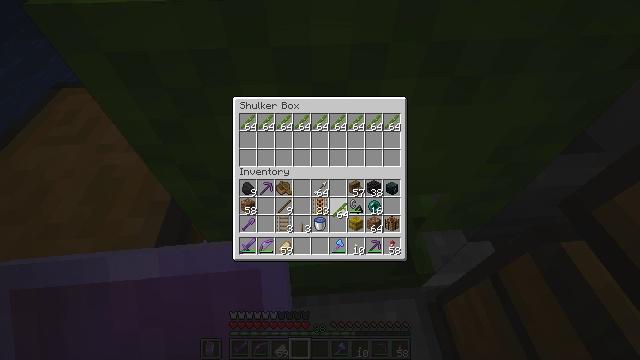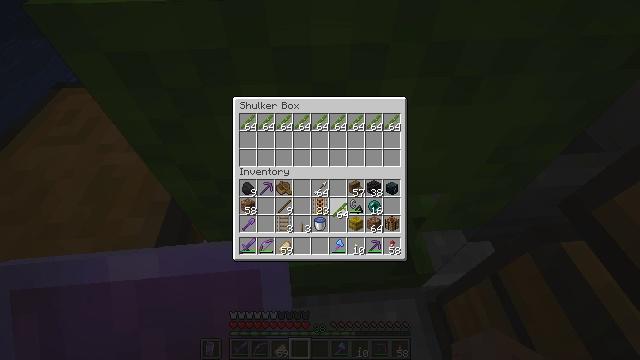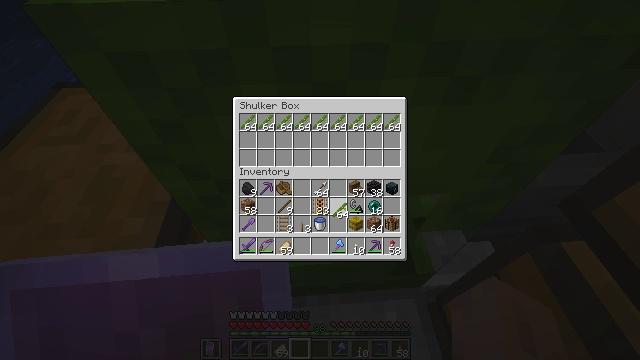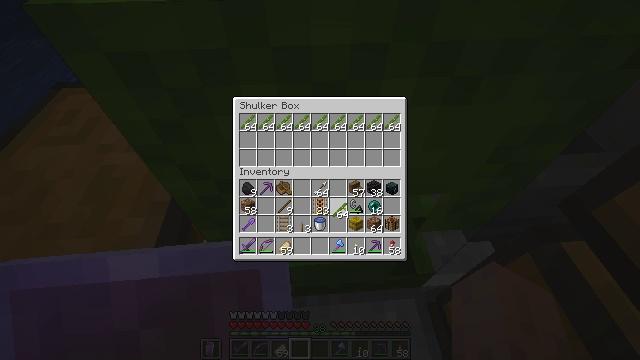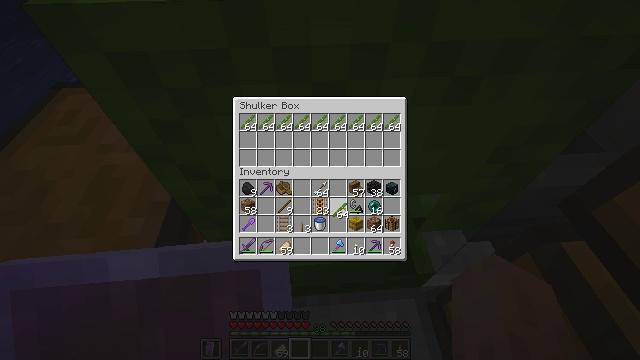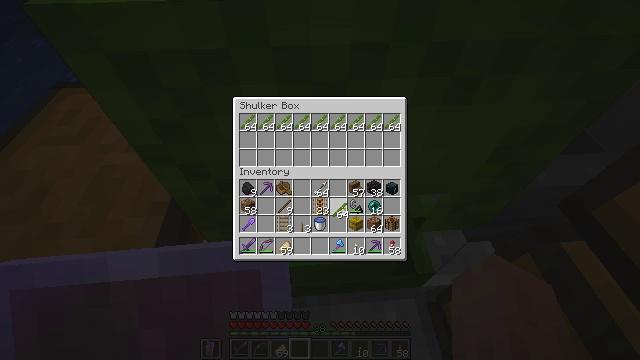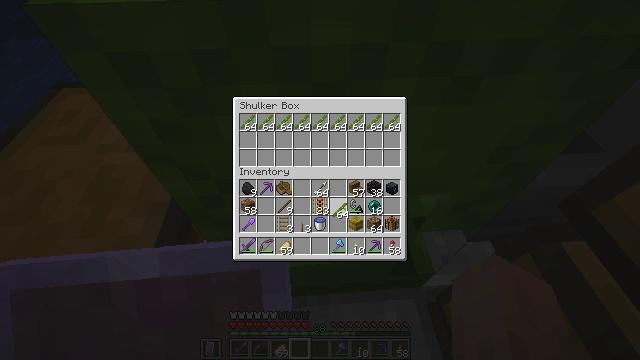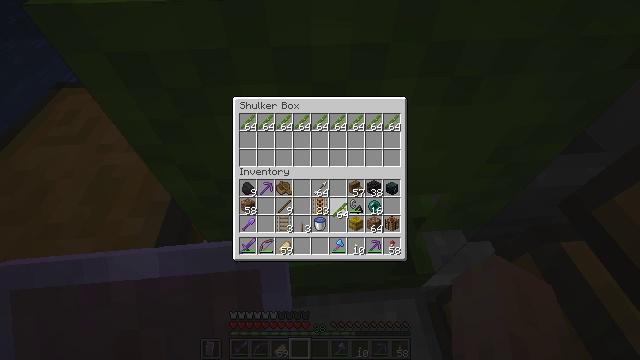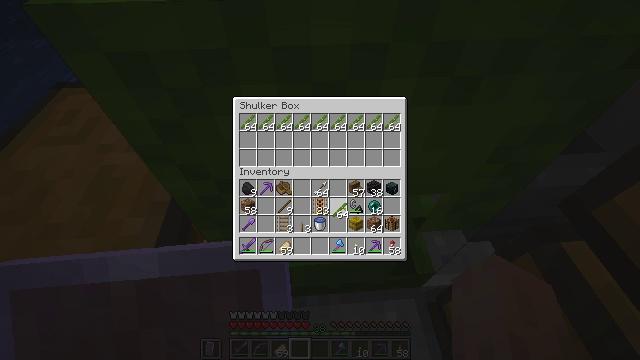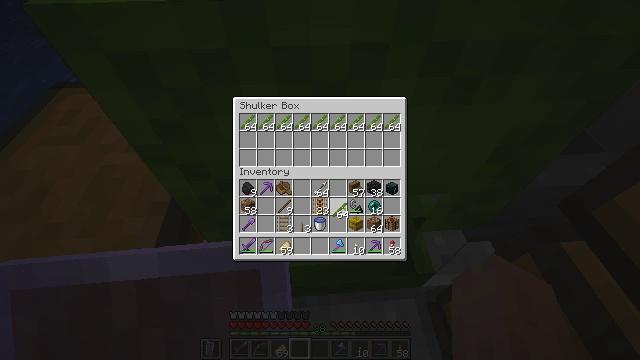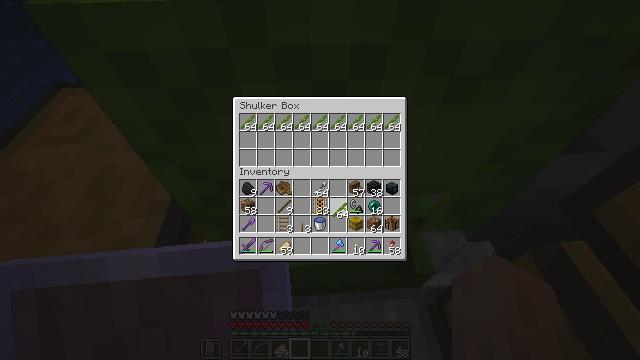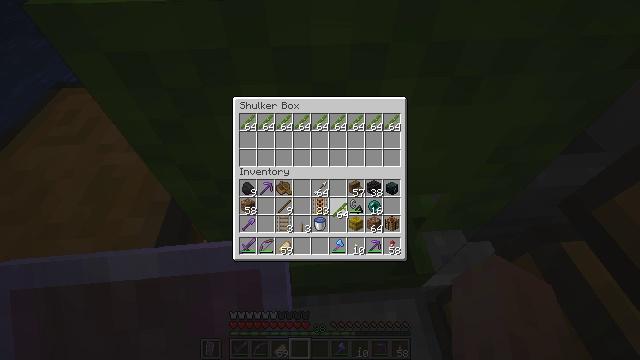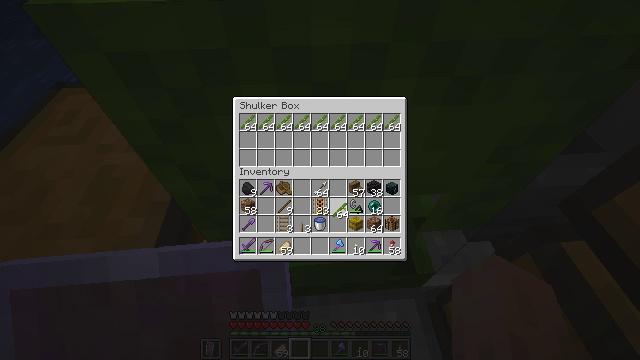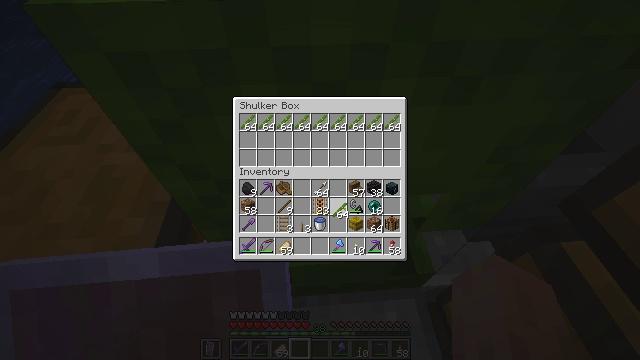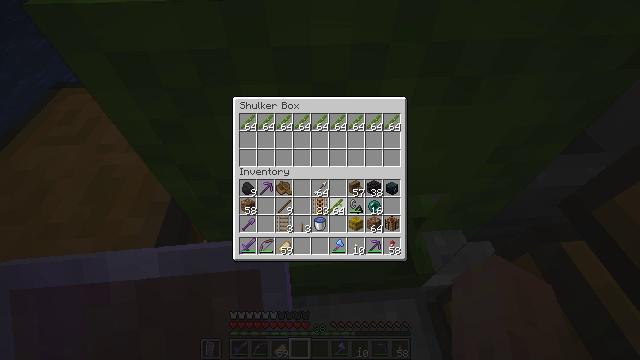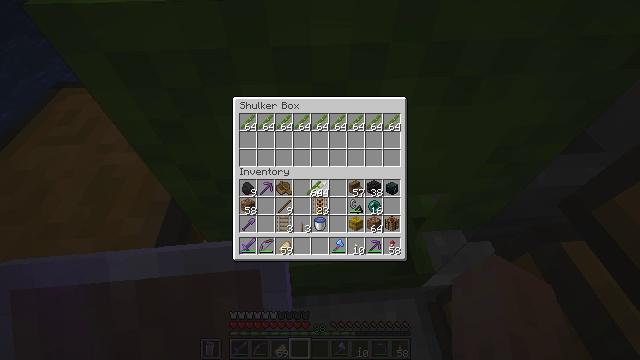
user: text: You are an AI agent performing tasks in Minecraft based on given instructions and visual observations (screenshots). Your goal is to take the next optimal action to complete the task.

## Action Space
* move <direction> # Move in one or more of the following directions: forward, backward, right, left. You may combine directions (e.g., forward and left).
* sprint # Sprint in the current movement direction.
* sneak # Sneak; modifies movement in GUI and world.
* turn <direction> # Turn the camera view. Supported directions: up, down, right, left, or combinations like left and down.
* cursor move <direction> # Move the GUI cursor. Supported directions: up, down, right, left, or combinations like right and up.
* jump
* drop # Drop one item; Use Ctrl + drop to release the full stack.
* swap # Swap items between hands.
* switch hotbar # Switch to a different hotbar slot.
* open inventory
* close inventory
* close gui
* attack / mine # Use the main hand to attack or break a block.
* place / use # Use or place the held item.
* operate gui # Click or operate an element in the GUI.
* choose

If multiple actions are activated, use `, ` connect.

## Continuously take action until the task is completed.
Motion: motion action
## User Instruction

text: Disassemble the lime shulker box by mining it.
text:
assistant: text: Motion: sneak, attack / mine
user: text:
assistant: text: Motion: sneak, attack / mine
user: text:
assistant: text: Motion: sneak, attack / mine
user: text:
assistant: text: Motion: sneak
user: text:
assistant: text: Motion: sneak, attack / mine
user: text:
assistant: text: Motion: sneak, attack / mine
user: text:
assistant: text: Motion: sneak
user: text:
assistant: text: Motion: sneak
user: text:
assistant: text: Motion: sneak
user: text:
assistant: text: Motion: sneak
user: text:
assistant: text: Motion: sneak
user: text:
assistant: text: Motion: sneak
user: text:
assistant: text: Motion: no_op
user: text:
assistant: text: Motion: no_op
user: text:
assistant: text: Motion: turn left and up
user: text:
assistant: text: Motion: turn left and up
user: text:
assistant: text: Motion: turn left
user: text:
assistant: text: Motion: no_op
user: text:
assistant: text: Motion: no_op
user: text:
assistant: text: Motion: no_op
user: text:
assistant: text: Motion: turn up
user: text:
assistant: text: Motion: no_op
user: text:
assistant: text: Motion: no_op
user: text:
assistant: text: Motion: no_op
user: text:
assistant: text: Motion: turn left
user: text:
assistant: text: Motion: no_op
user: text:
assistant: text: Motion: no_op
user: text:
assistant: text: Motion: no_op
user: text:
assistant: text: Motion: no_op
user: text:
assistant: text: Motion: no_op